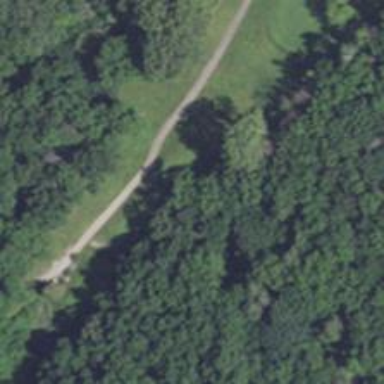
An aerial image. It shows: Path for both road and golf.